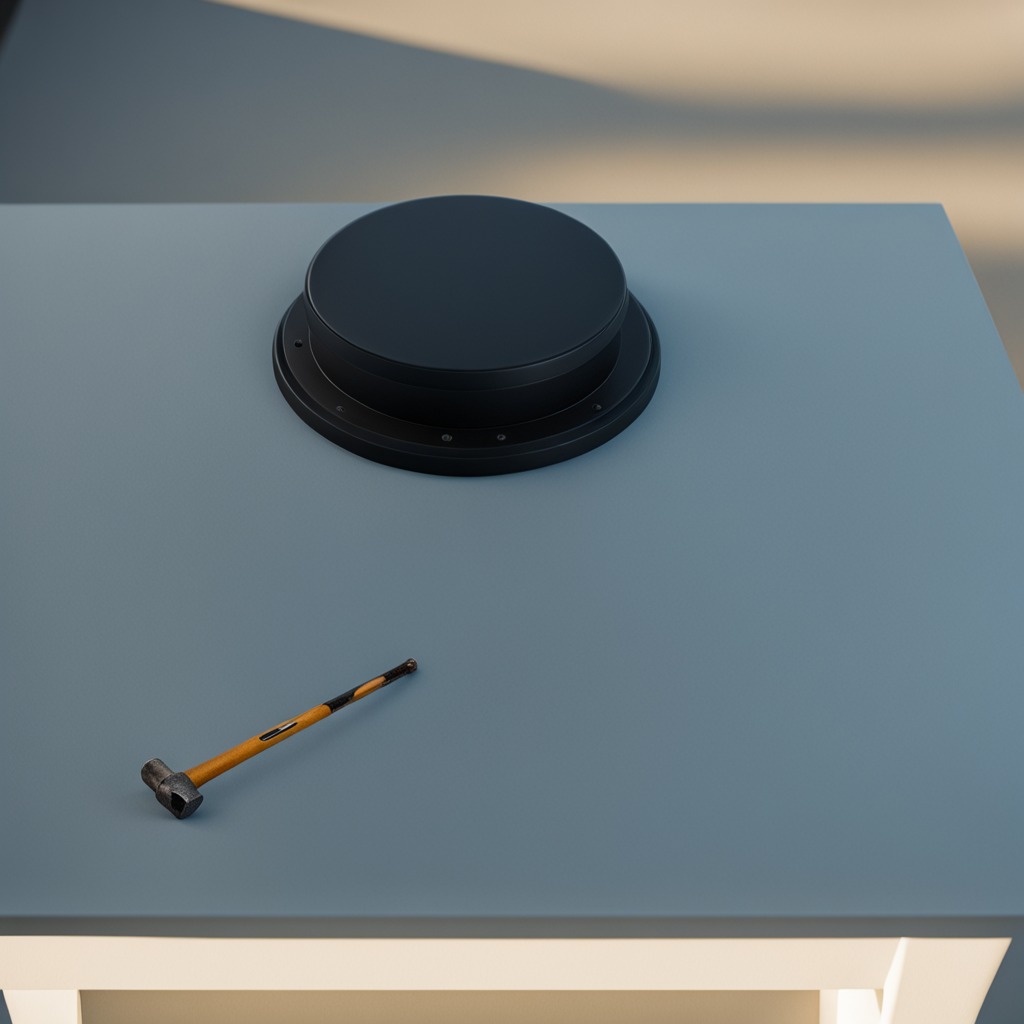
A hammer is lying on a clean utility table in a temporary outdoor tool station afternoon light present textured surface.